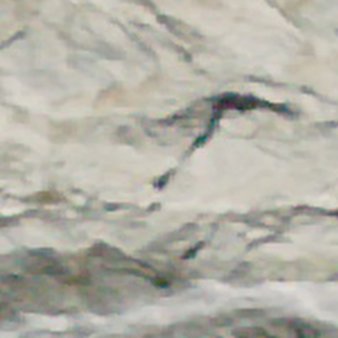
Label: other